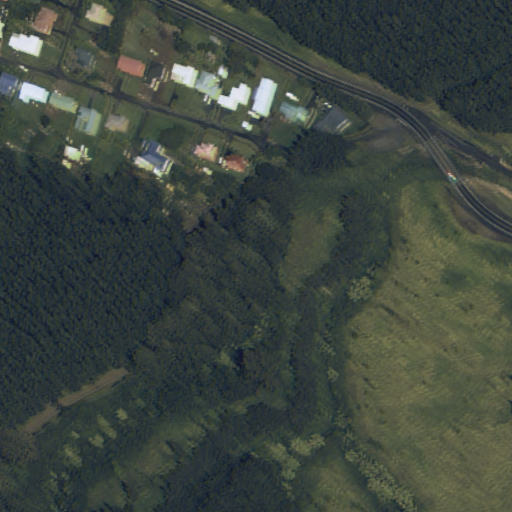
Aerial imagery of valley in Hawaii named Kawaili Gulch containing only unknown